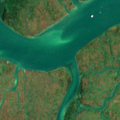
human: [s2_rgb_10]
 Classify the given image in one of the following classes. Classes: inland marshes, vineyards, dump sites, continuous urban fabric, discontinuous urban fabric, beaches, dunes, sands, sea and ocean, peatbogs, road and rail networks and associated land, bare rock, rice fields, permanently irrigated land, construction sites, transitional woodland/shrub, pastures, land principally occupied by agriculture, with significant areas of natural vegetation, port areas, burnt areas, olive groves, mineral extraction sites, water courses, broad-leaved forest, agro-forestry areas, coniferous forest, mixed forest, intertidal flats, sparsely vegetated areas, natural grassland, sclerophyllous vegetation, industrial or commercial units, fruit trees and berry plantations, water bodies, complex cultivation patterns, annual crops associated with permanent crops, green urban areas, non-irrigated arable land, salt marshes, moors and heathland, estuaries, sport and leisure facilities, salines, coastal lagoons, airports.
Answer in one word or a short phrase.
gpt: salt marshes, coastal lagoons